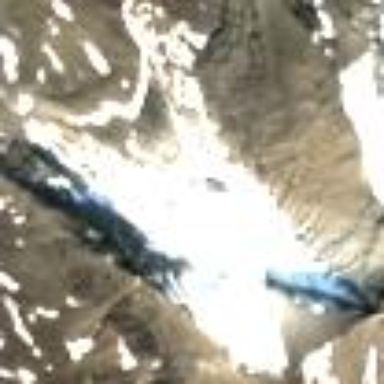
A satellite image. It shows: Majestic glacier in the distance.